Question: I have a UISearchBar. When I select the cell, I'd like the entire cell to have a [UIColor grayColor];
With the code below, the contentView color appears Gray; however, the background accessoryType color shows up as blue:

'''
- (void)tableView:(UITableView *)tableView didSelectRowAtIndexPath:(NSIndexPath *)indexPath {
UITableViewCell *cell = [self.searchDisplayController.searchResultsTableView cellForRowAtIndexPath:indexPath];
cell.contentView.backgroundColor = [UIColor grayColor];
if (self.lastSelected && (self.lastSelected.row == indexPath.row))
{
cell.accessoryType = UITableViewCellAccessoryNone;
[cell setSelected:NO animated:TRUE];
self.lastSelected = nil;
} else {
cell.accessoryType = UITableViewCellAccessoryCheckmark;
cell.accessoryView.backgroundColor = [UIColor grayColor]; // Not working
[cell setSelected:TRUE animated:TRUE];
UITableViewCell *old = [self.searchDisplayController.searchResultsTableView cellForRowAtIndexPath:self.lastSelected];
old.accessoryType = UITableViewCellAccessoryNone;
[old setSelected:NO animated:TRUE];
self.lastSelected = indexPath;
}
'''
How do I make the Blue appear also as [UIColor grayColor]?
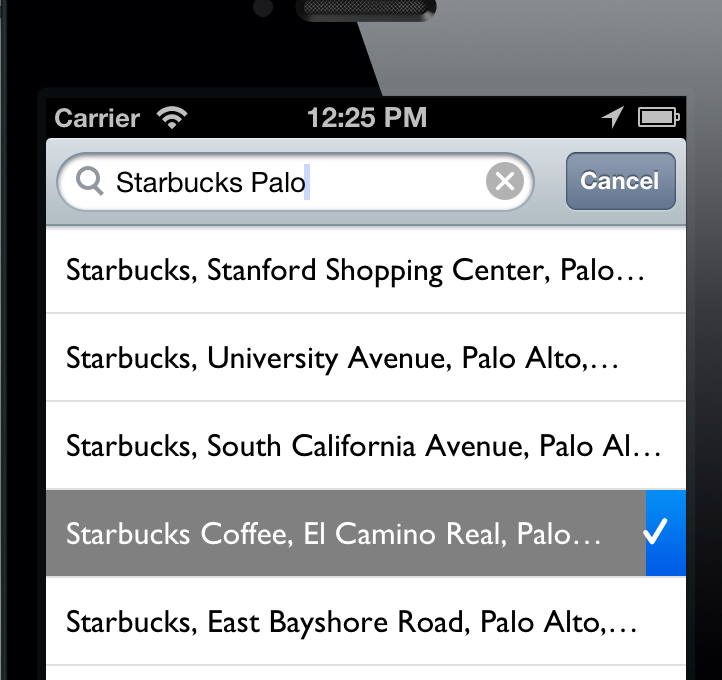
Answer: You are changing the background color of the content view which is just a portion of the cell view.

Change the background color of the entire cell. However you can't do that in your 'tableView:didDeselectRowAtIndexPath:' because it won't work as explained <URL>.
> : If you want to change the background color of a cell (by setting the background color of a cell via the backgroundColor property declared by UIView) you must do it in the 'tableView:willDisplayCell:forRowAtIndexPath:' method of the delegate and not in 'tableView:cellForRowAtIndexPath:' of the data source.
In your case, keep track of the row selected in your 'tableView:didSelectRowAtIndexPath:' by saving the index in an ivar and reloading the table view.
'''
- (void)tableView:(UITableView *)tableView didSelectRowAtIndexPath:(NSIndexPath *)indexPath
{
_savedIndex = indexPath;
[tableView reloadData];
}
- (void)tableView:(UITableView *)tableView willDisplayCell:(UITableViewCell *)cell forRowAtIndexPath:(NSIndexPath *)indexPath
{
if ([_savedIndex isEqual:indexPath]) {
cell.backgroundColor = [UIColor grayColor];
}
}
'''